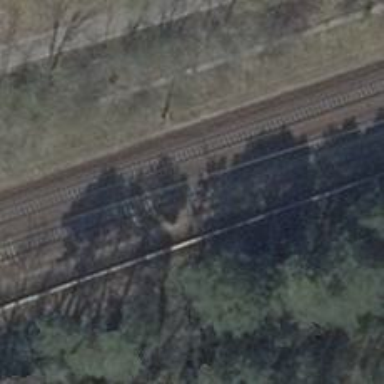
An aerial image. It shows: Milestone along the railway with catenary mast.